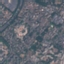
Land use / land cover: Residential